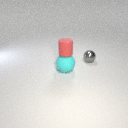
large cyan rubber sphere below small red rubber cylinder